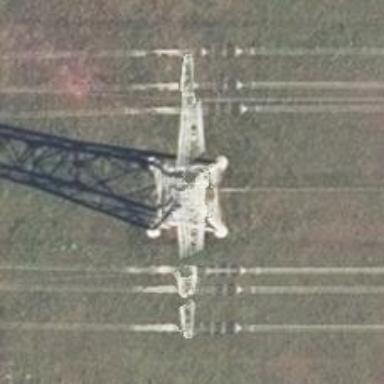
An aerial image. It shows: Power line with three cables.